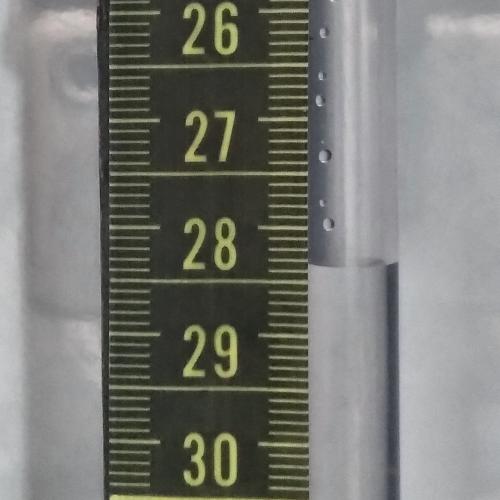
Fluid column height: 28.3 cm